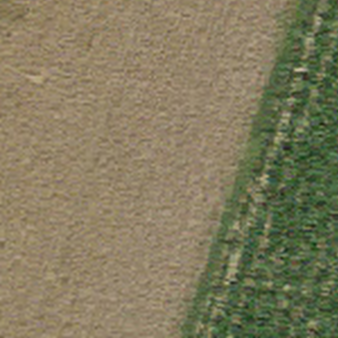
Label: other